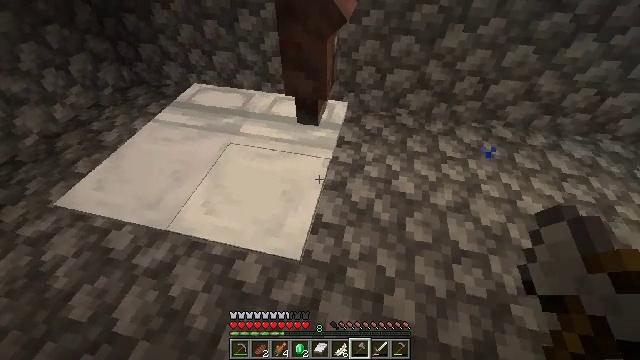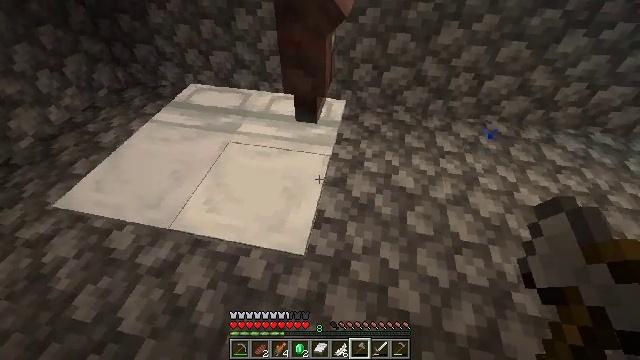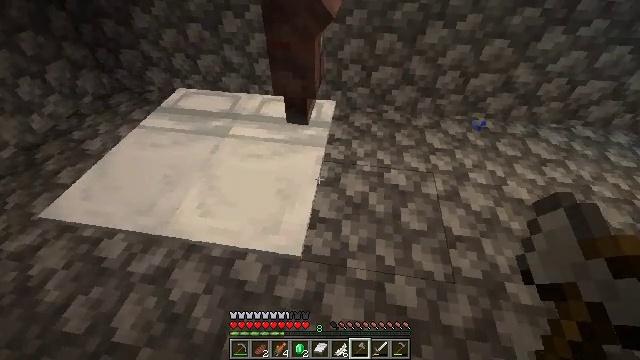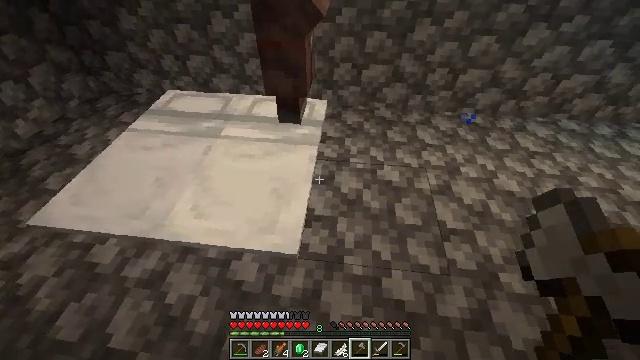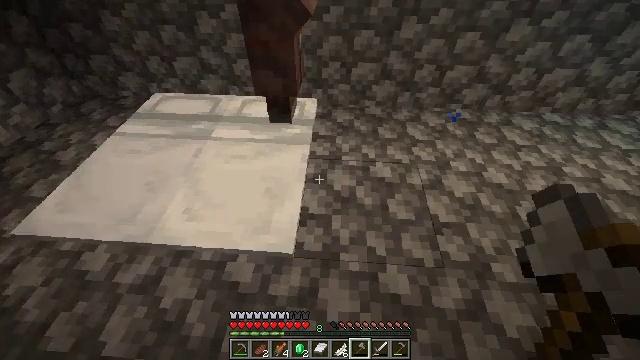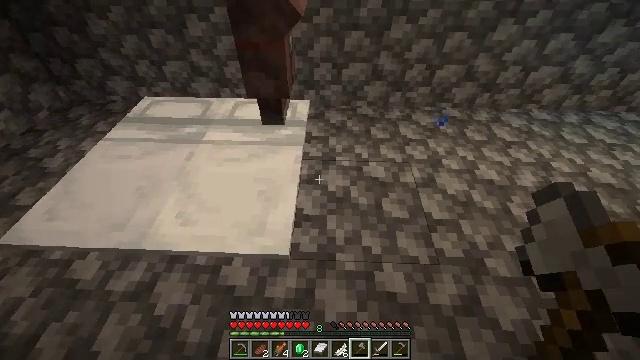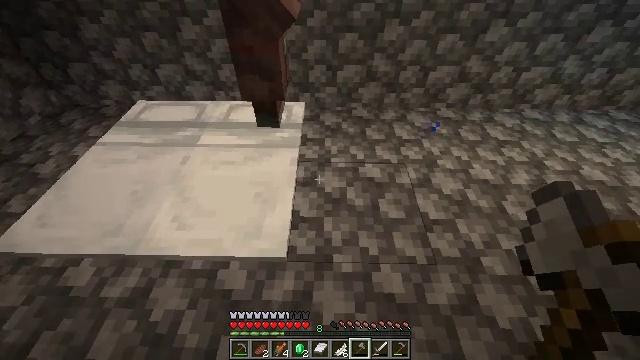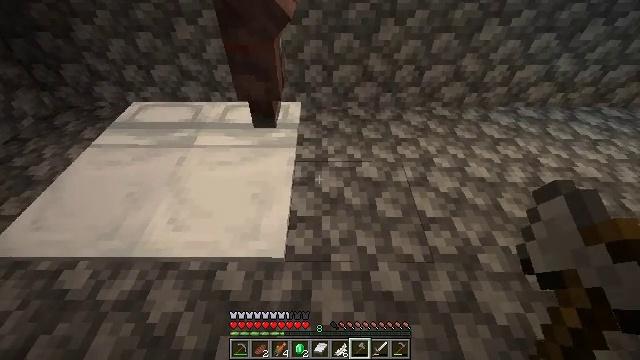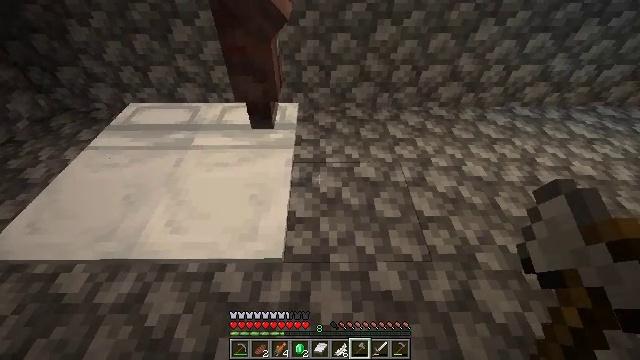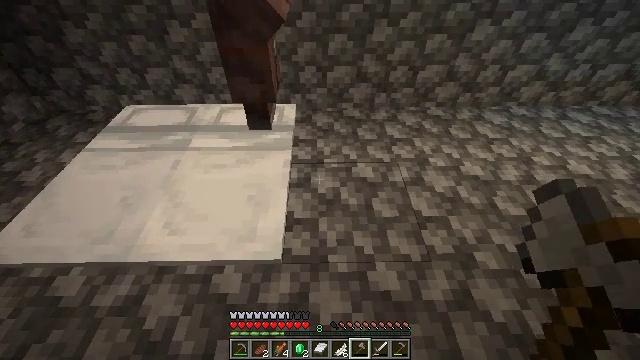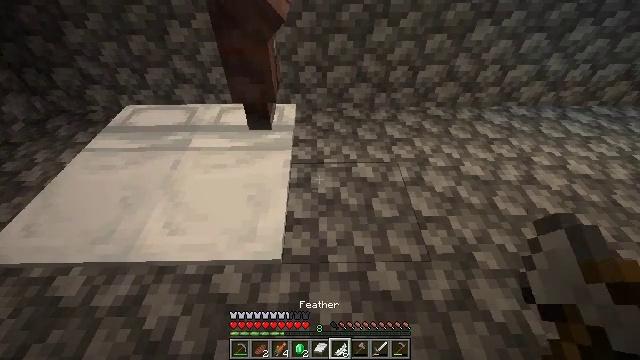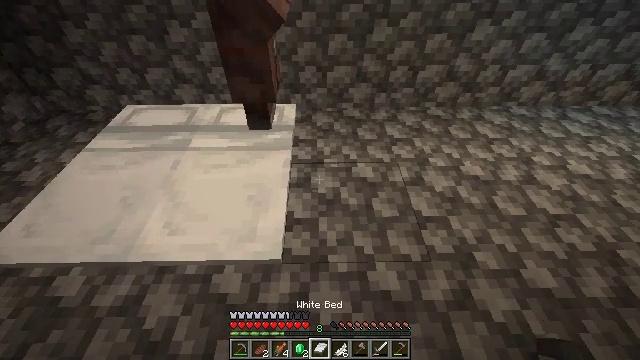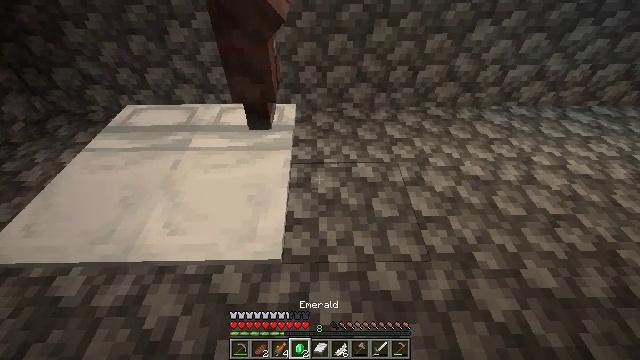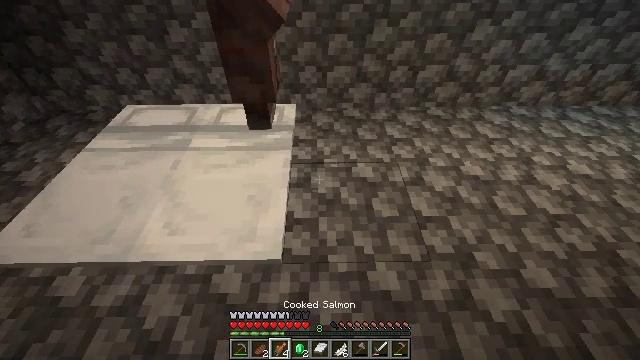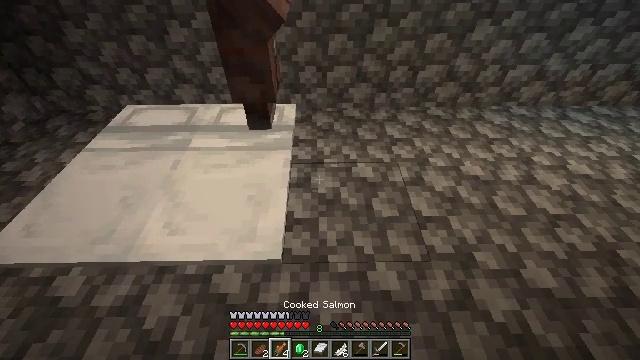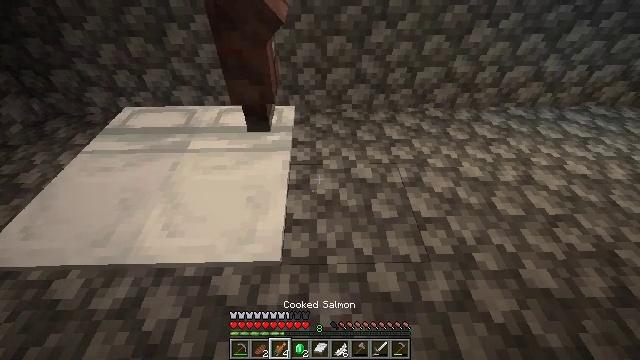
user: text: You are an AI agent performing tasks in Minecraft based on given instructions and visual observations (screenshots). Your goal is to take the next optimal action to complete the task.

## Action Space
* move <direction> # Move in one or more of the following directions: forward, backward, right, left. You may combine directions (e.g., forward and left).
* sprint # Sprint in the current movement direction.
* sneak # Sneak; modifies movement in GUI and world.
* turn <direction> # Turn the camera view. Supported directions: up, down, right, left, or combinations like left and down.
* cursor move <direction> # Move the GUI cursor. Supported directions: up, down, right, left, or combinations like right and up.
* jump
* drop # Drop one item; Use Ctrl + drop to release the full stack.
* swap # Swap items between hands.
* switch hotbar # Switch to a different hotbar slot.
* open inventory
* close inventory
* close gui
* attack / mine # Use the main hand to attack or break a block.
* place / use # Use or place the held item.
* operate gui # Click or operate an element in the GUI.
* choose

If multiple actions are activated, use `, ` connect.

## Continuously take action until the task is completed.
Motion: motion action
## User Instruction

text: Break the cobblestone slab to recycle it.
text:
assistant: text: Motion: turn right
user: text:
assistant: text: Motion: turn right
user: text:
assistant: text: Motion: turn right
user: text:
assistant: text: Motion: turn right
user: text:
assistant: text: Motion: turn right
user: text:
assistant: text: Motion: turn right
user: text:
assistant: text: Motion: no_op
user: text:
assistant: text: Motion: no_op
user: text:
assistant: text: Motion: no_op
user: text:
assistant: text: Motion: no_op
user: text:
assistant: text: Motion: no_op
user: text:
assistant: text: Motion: no_op
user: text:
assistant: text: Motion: no_op
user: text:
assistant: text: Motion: no_op
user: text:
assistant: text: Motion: no_op
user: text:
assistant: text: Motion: no_op
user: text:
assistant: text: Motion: no_op
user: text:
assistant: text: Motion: no_op
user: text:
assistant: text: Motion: no_op
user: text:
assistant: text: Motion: no_op
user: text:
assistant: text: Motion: no_op
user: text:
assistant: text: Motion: no_op
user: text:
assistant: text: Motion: no_op
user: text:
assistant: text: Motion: no_op
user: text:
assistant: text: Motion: no_op
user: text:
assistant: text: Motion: no_op
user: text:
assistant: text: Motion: no_op
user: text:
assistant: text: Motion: no_op
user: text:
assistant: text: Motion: no_op
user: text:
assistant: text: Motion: no_op